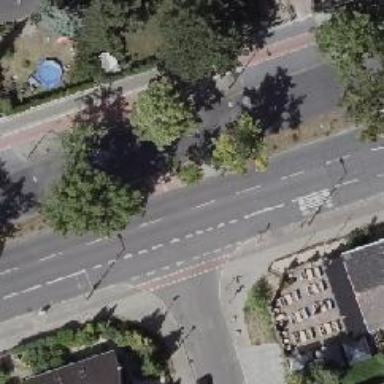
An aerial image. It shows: Unmarked crossing on the road.